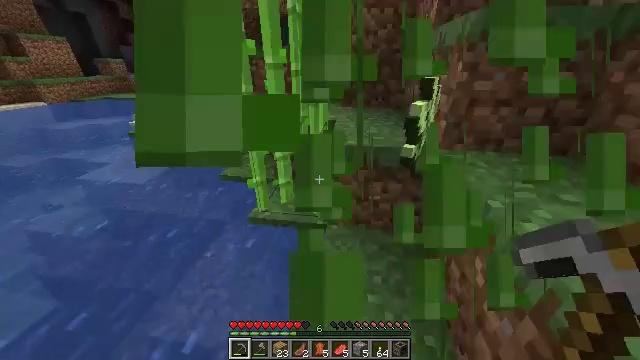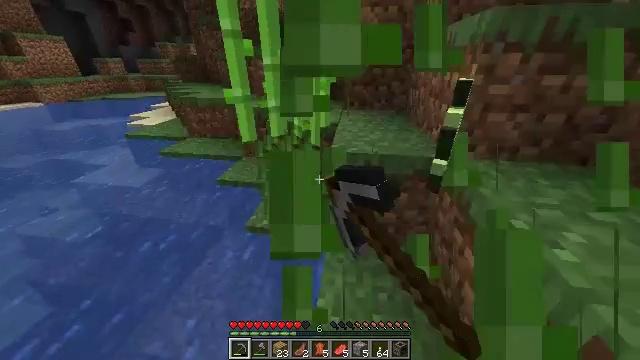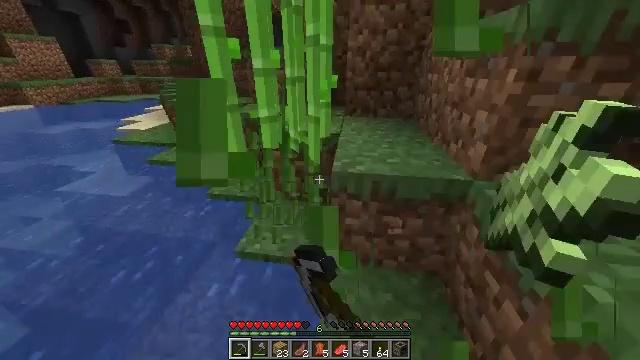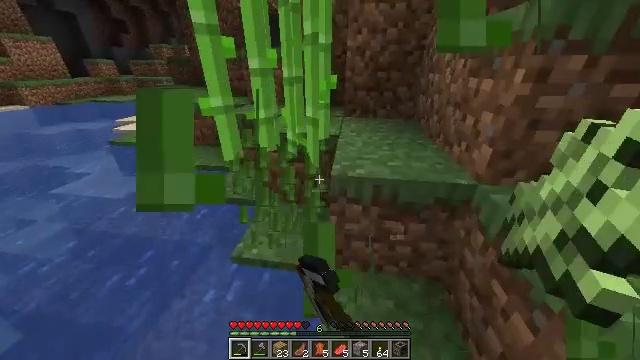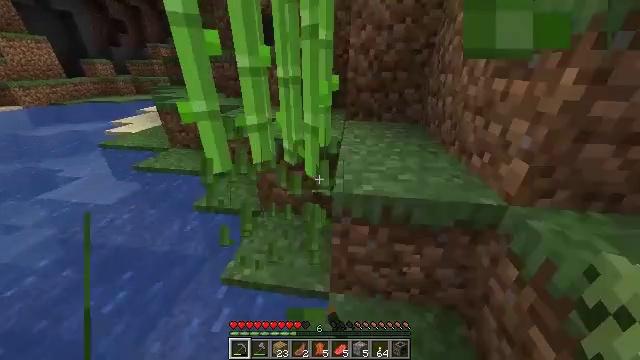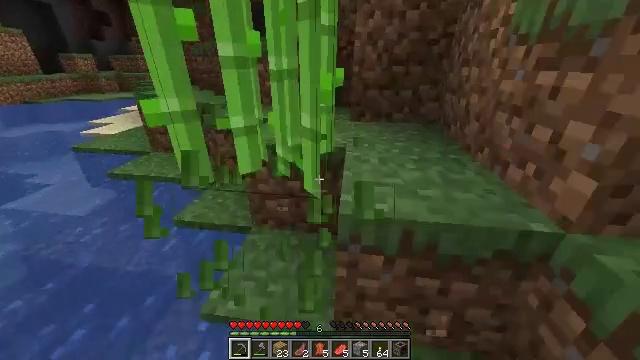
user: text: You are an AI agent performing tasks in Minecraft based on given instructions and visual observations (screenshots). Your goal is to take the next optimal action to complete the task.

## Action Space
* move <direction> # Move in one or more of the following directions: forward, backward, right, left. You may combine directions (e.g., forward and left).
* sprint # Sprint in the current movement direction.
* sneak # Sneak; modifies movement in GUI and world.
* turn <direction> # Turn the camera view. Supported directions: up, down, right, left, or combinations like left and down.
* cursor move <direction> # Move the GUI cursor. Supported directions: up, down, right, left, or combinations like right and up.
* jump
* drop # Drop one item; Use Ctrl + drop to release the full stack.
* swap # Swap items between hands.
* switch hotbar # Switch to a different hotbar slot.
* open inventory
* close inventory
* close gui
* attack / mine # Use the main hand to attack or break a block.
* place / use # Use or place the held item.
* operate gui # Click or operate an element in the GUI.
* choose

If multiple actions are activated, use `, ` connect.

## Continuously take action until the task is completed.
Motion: motion action
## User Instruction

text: Break the sugar cane.
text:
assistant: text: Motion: move forward, attack / mine
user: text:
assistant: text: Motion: move forward, attack / mine
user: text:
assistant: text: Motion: move forward
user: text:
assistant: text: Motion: no_op
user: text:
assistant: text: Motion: no_op
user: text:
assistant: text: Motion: no_op